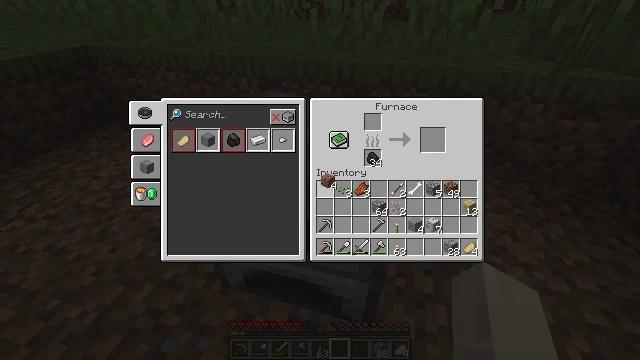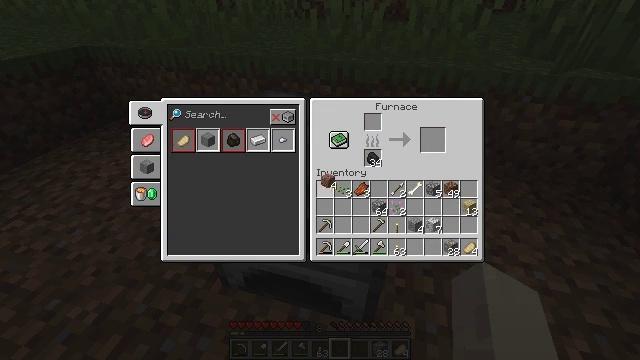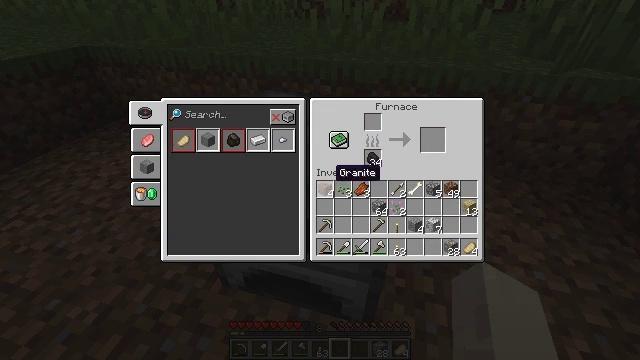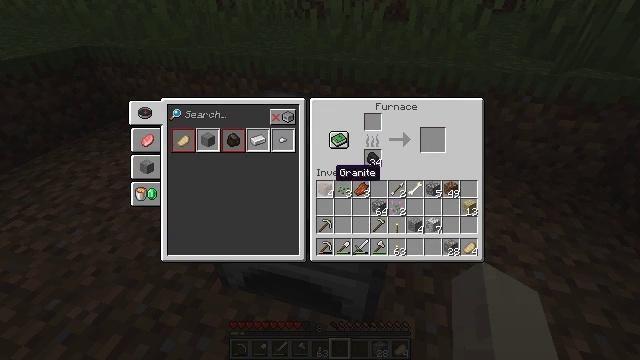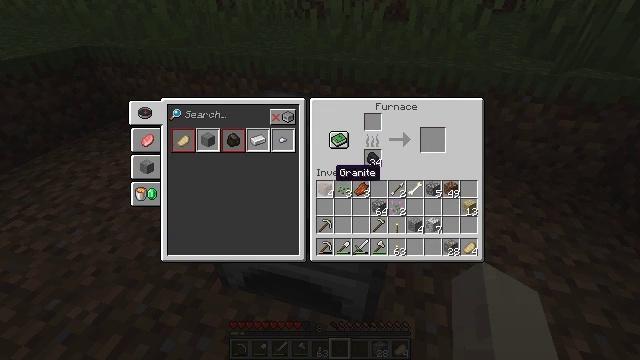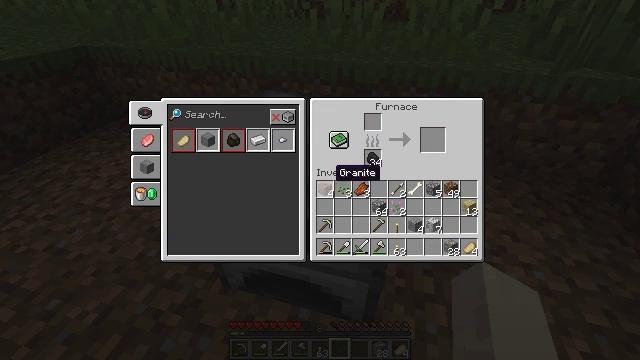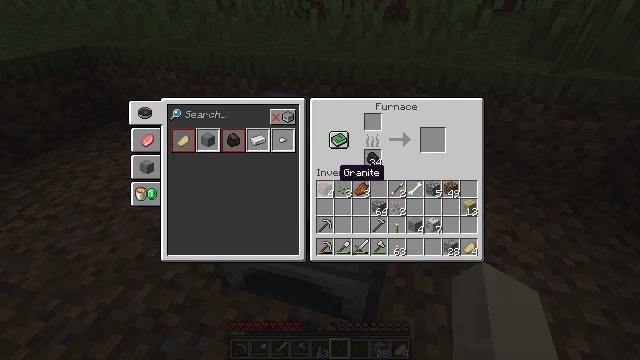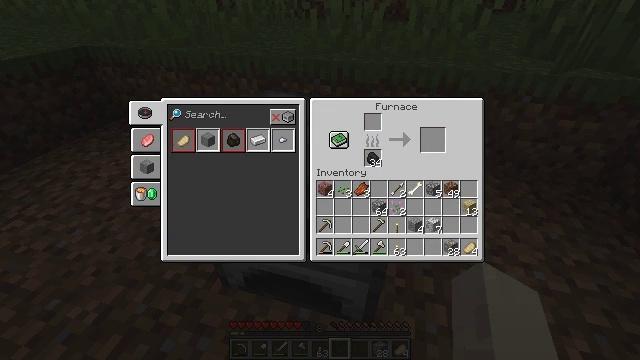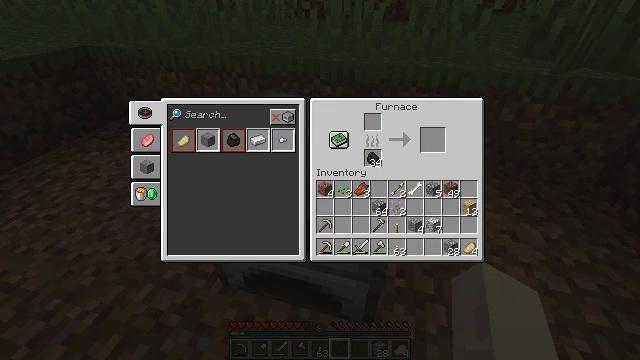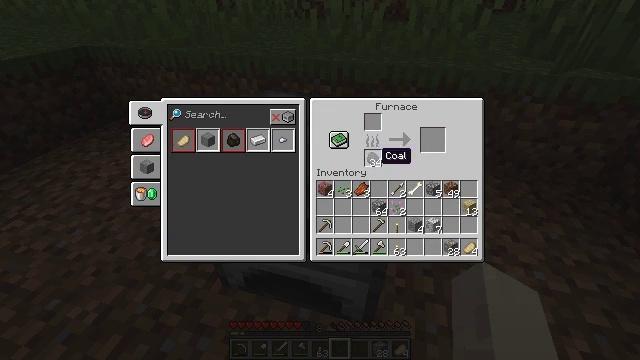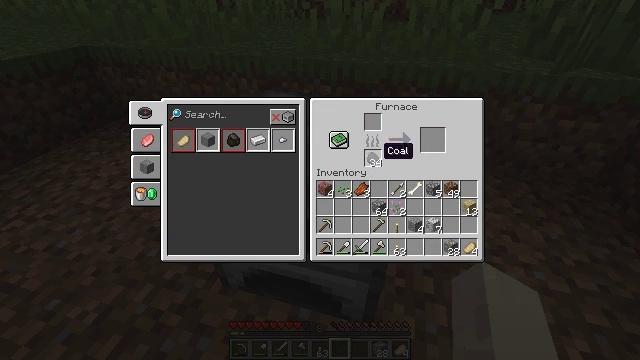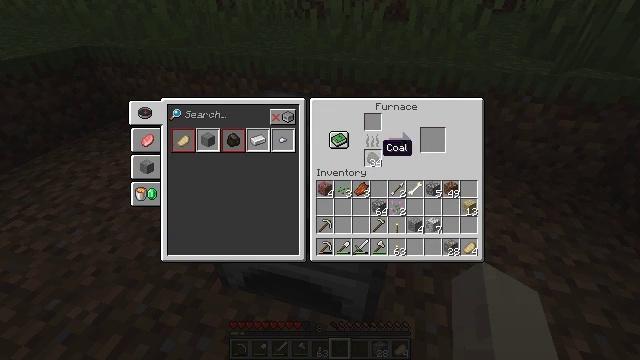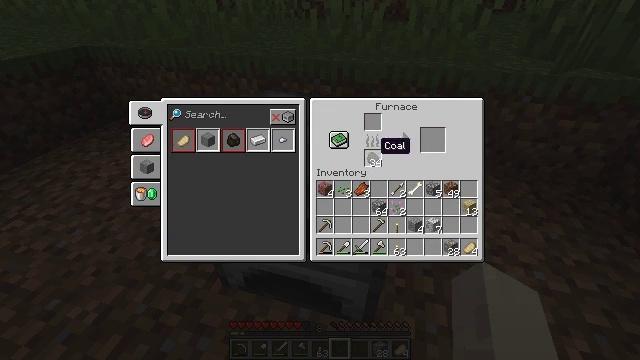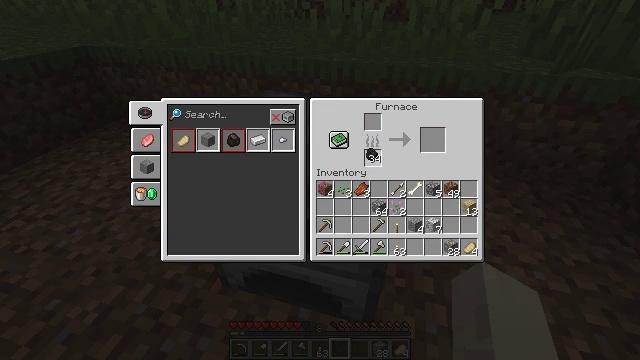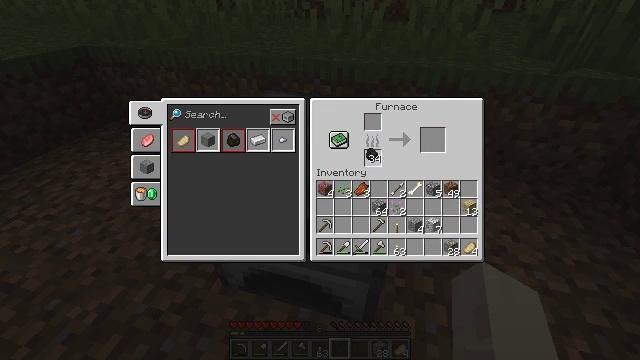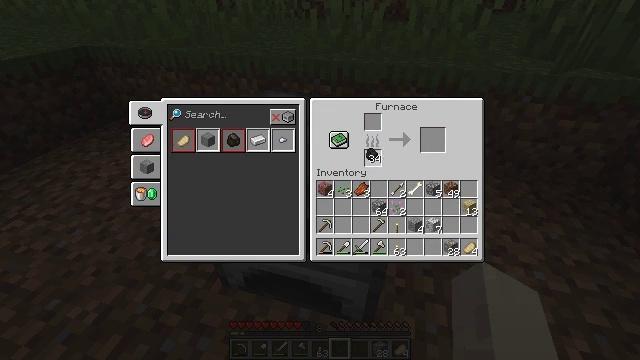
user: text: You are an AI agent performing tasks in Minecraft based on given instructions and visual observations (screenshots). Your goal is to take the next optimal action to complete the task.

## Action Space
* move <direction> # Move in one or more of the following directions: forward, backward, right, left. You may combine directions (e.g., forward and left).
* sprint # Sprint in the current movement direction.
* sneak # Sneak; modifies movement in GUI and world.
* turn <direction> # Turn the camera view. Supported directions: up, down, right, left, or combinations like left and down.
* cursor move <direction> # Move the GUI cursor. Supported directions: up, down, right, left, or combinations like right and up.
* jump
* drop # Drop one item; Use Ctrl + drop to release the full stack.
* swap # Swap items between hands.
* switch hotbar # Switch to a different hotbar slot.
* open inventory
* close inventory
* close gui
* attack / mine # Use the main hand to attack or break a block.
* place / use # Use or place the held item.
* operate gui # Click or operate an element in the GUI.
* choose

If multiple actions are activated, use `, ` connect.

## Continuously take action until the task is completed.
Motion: motion action
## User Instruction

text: Mine the grass in the plains.
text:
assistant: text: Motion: operate gui
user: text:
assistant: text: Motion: no_op
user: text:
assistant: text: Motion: no_op
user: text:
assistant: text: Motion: no_op
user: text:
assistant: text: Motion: no_op
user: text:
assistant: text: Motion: no_op
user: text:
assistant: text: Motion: cursor move right
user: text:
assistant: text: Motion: cursor move right
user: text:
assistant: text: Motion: cursor move right and up
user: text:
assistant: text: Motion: no_op
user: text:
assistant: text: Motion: no_op
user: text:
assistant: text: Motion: no_op
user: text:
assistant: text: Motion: operate gui
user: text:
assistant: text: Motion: operate gui
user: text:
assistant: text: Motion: operate gui
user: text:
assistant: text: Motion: cursor move right and down
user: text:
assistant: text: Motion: cursor move right and down
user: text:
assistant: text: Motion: cursor move right and down
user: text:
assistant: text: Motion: cursor move down
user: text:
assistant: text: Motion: no_op
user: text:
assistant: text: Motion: no_op
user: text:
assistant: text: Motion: no_op
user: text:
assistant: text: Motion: no_op
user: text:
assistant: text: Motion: no_op
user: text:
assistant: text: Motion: operate gui
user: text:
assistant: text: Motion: operate gui
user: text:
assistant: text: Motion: operate gui
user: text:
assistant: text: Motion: no_op
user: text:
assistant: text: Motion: no_op
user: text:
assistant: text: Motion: no_op